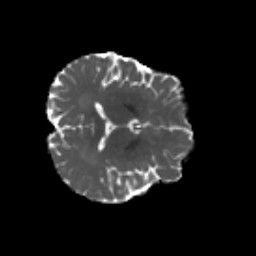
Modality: MD
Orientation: axial
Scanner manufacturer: siemens
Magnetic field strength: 3 T
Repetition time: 4.16 s
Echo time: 0.0806 s